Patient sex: M
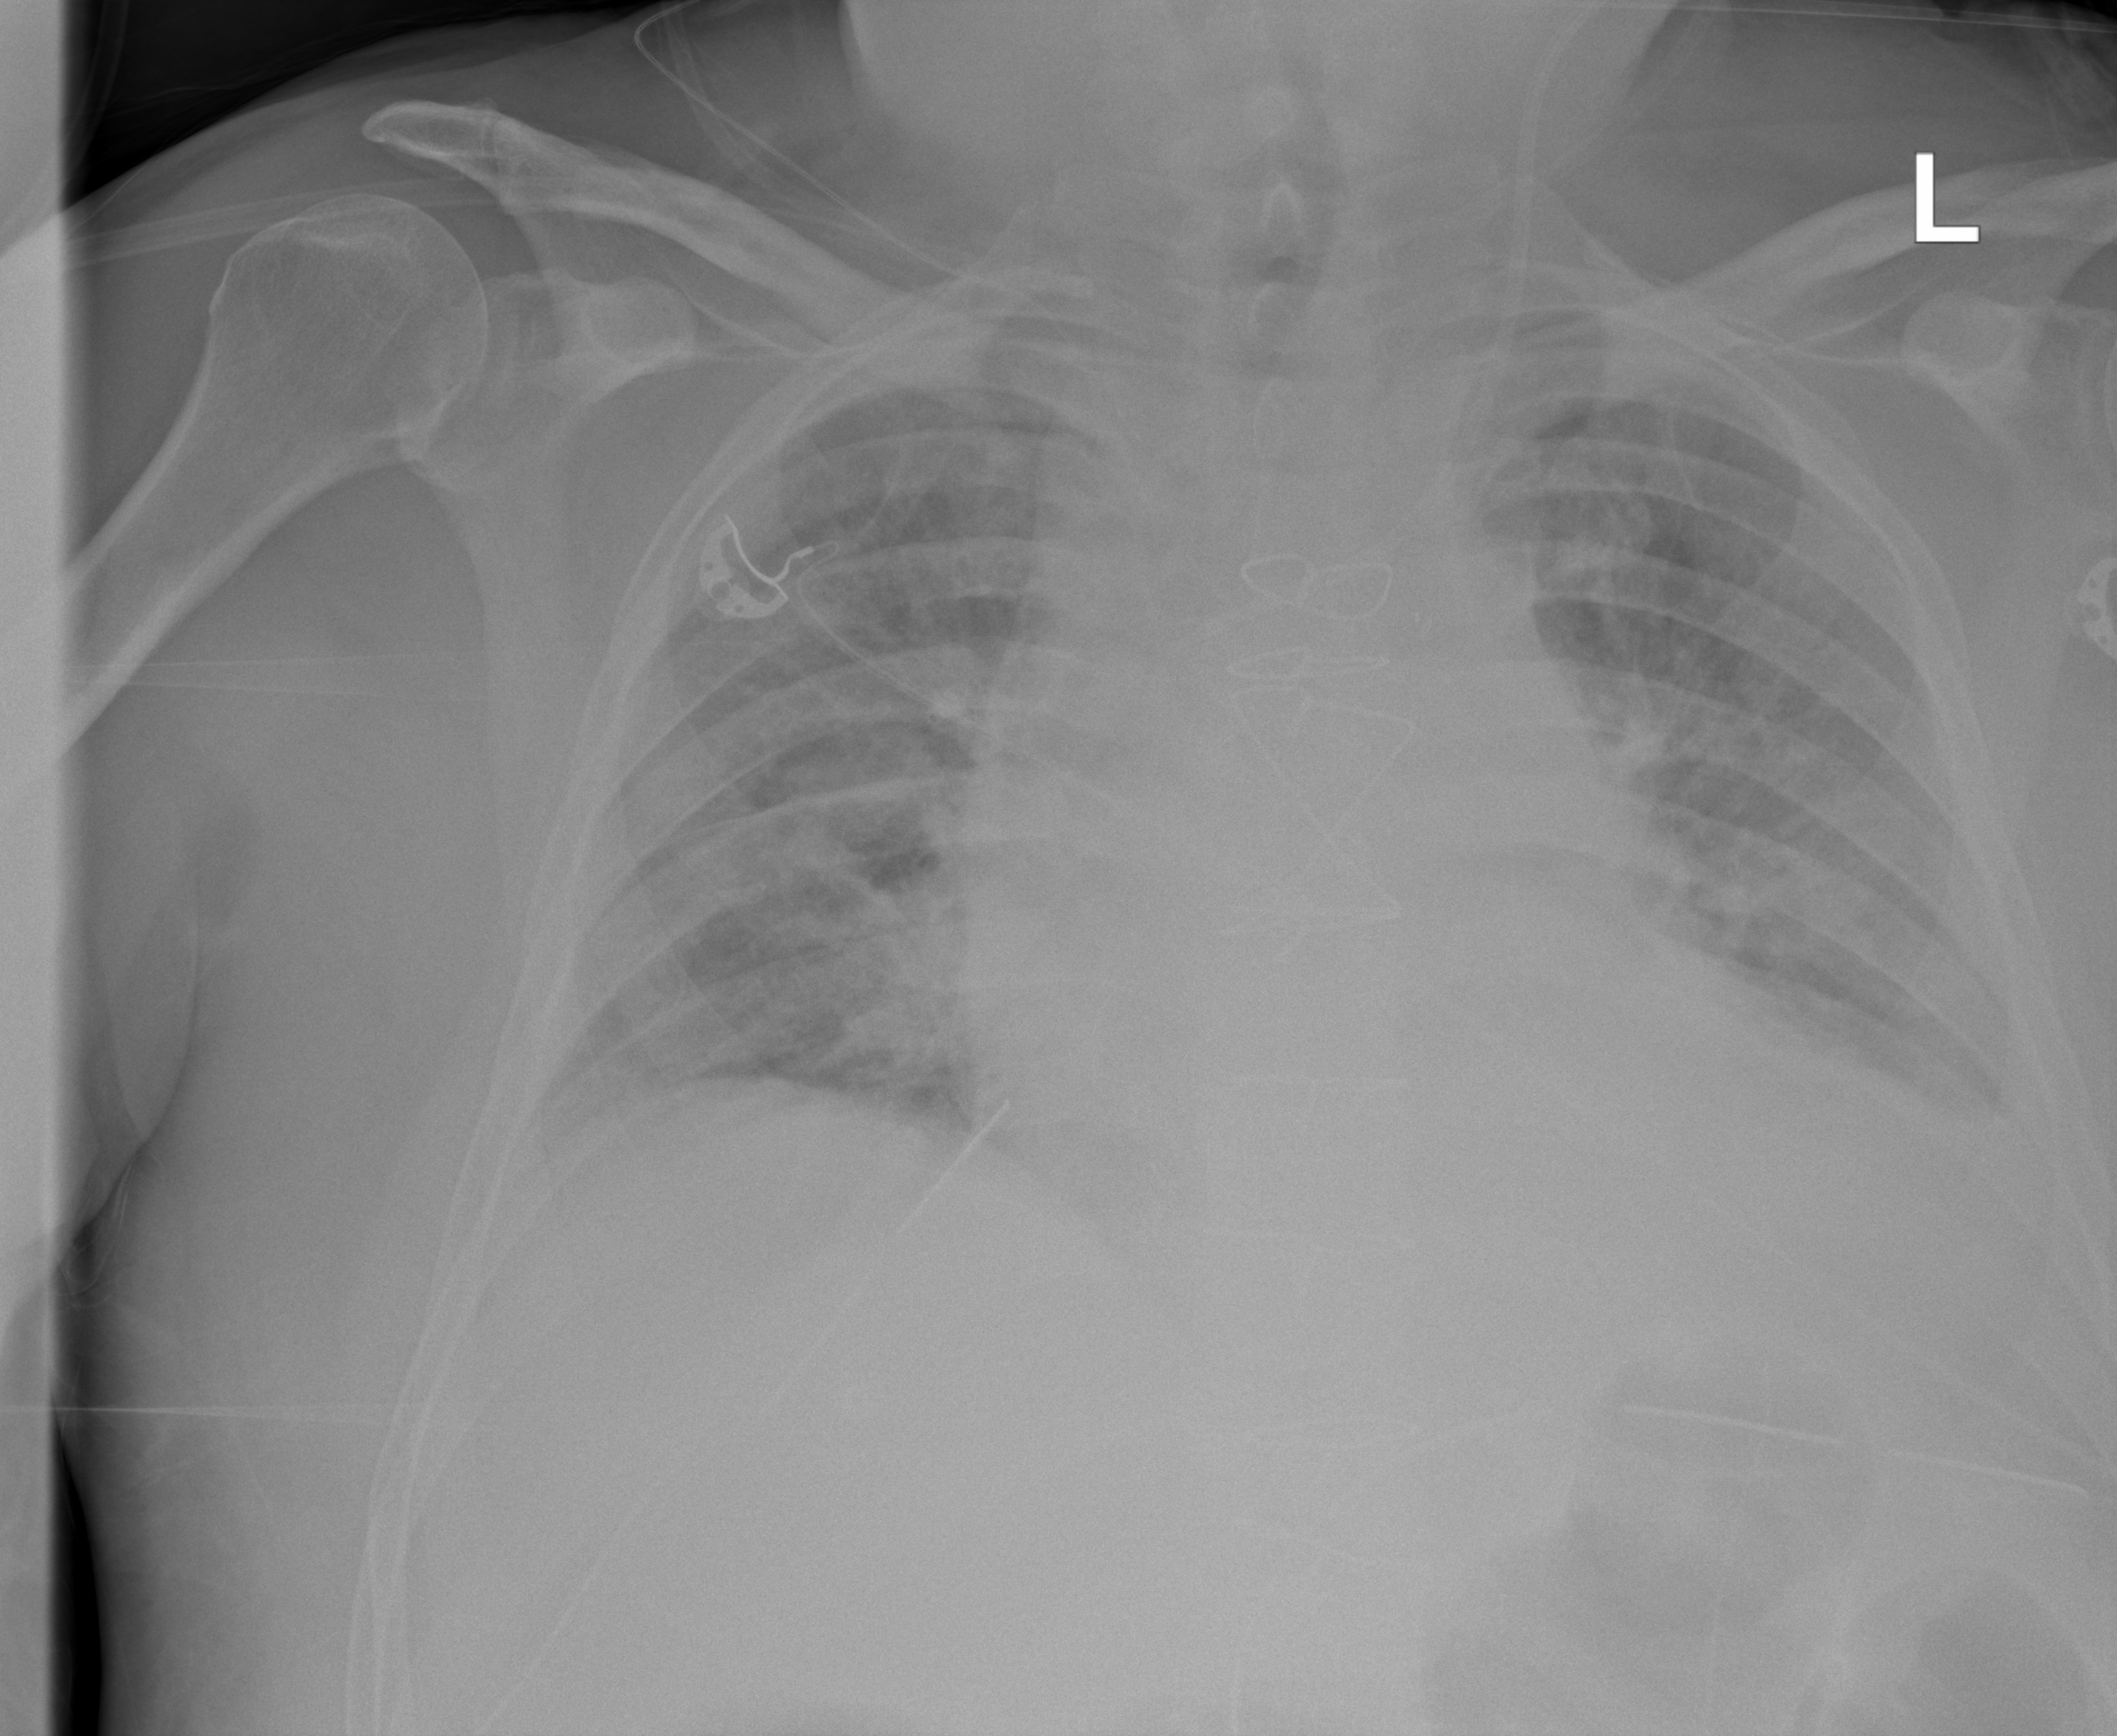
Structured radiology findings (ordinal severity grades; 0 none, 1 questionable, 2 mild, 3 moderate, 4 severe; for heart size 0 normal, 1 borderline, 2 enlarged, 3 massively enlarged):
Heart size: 2
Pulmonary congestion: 2
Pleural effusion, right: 2
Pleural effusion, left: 2
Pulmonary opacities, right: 2
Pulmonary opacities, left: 2
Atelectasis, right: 2
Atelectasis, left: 2